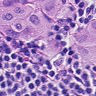
Metastatic tissue present: yes